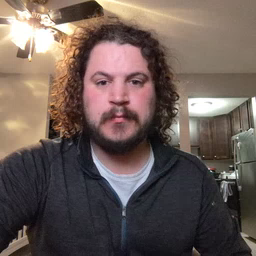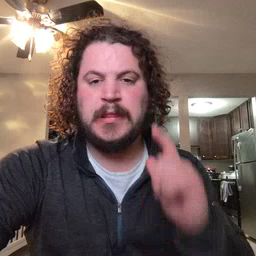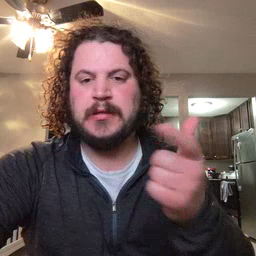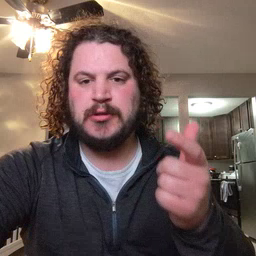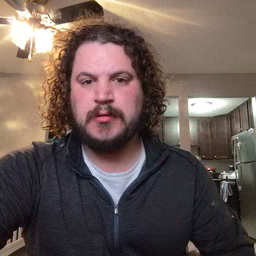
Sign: later